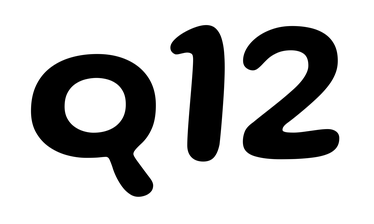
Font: Gluten_Medium